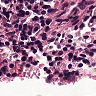
Metastatic tissue present: no